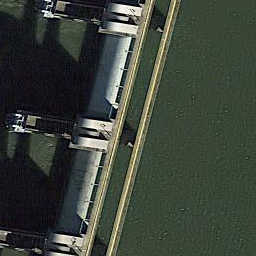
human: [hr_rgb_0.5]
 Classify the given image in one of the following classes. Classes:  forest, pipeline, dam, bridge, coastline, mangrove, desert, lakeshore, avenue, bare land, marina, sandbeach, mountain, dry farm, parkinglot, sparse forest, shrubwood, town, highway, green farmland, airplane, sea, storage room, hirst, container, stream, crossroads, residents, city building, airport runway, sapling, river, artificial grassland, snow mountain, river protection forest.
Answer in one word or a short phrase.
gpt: dam